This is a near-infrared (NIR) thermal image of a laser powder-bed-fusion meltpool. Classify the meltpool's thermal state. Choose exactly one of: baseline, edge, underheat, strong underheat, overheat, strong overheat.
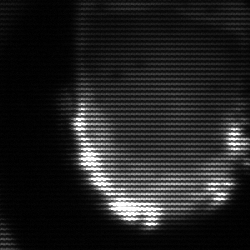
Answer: baseline